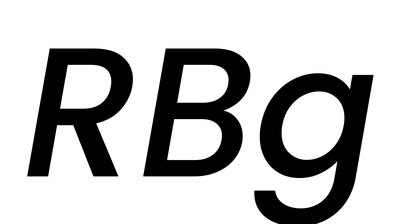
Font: Poppins-MediumItalic